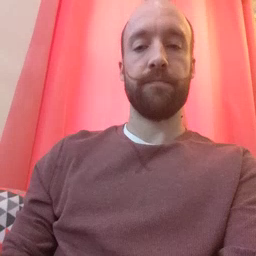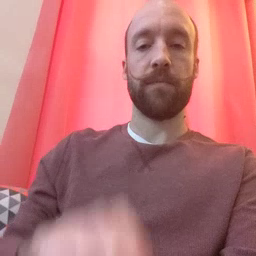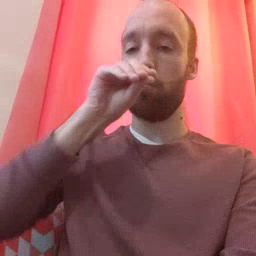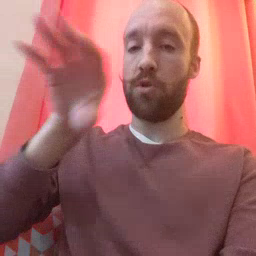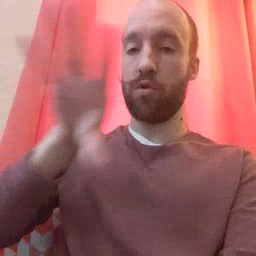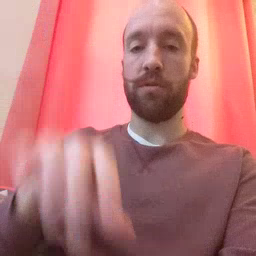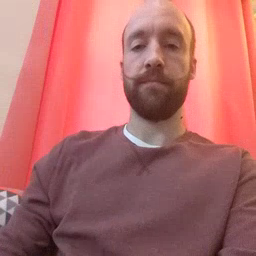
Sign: blow